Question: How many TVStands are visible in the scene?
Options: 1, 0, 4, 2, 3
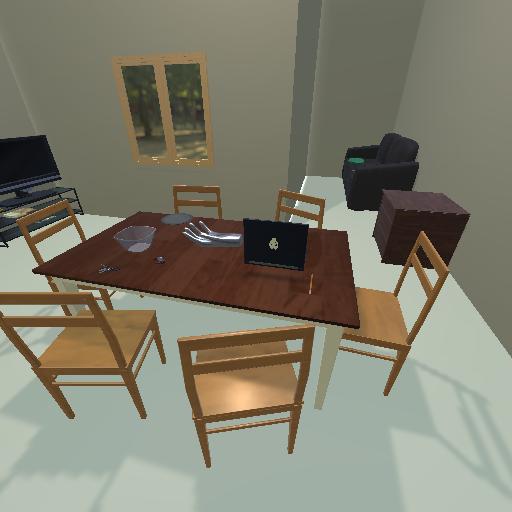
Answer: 1